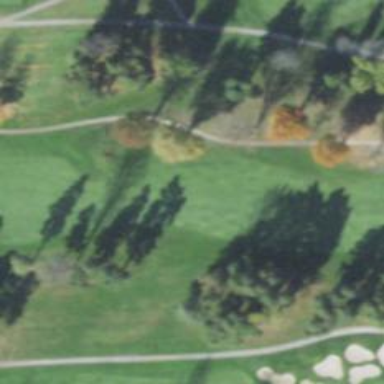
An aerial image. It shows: Golf fairway surrounded by grass.